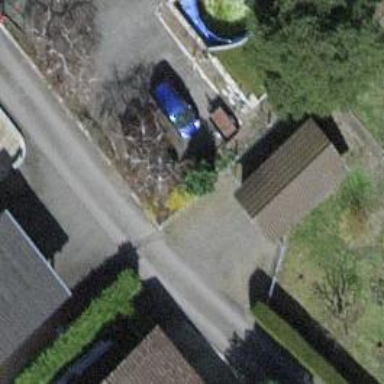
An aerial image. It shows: Living street.